Interaction volume radius: 5 \u00c5
Interaction volume height: 10 \u00c5
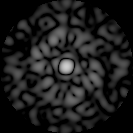
Disorder parameter: 0.8211